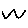
Label: zigzag